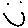
Label: smiley face